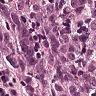
Metastatic tissue present: yes